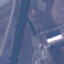
Land use / land cover: River